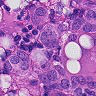
Metastatic tissue present: yes